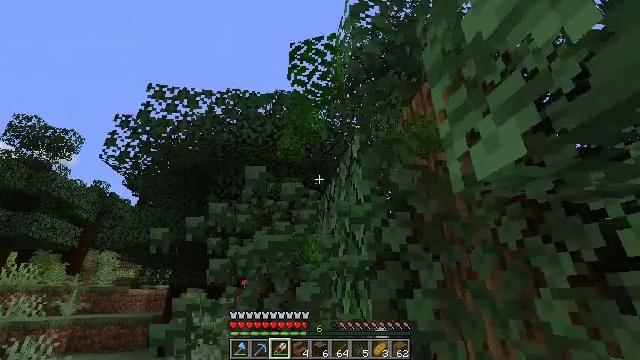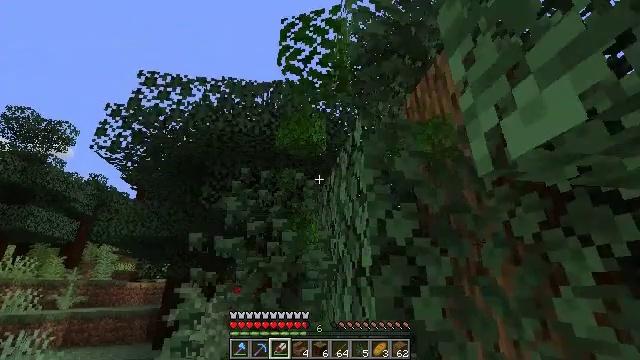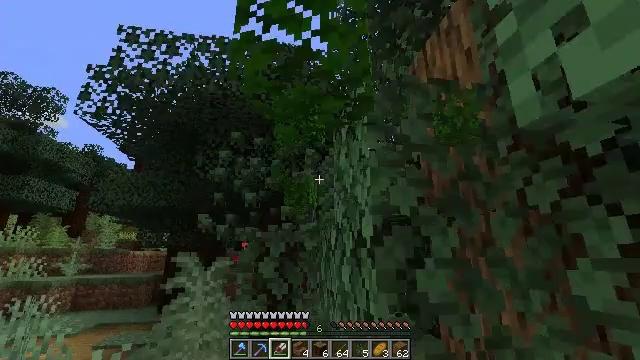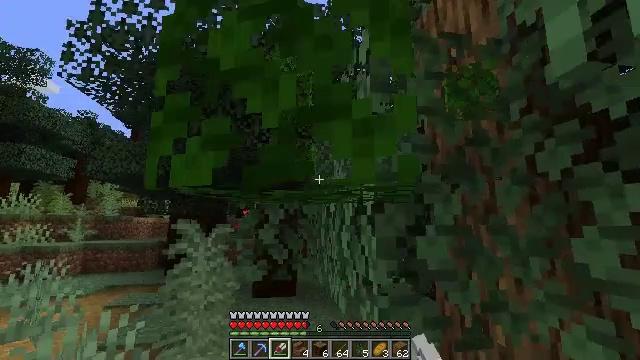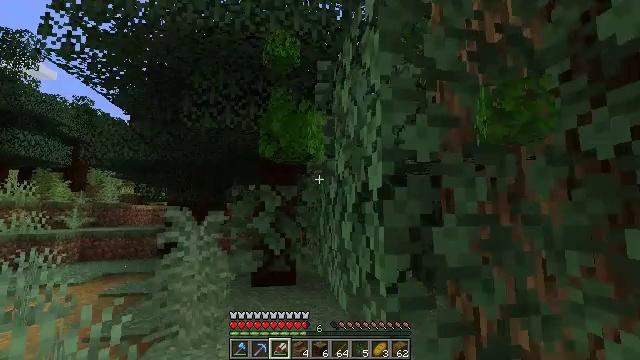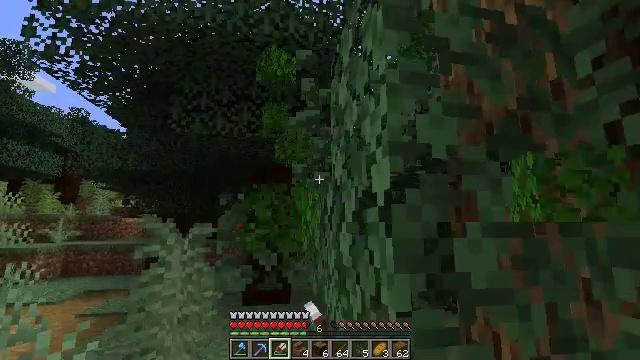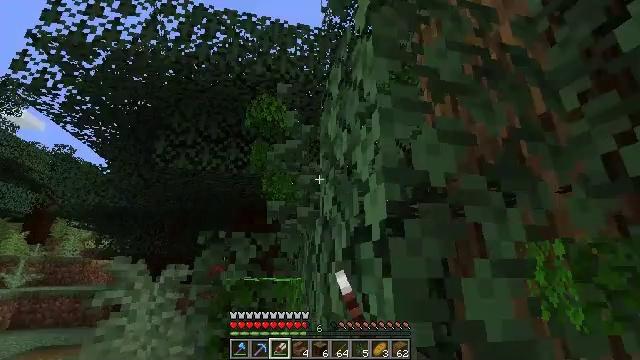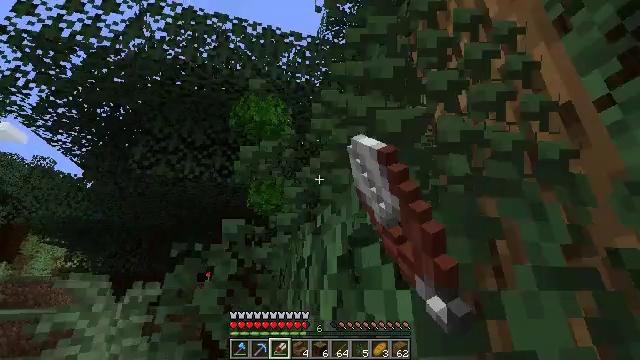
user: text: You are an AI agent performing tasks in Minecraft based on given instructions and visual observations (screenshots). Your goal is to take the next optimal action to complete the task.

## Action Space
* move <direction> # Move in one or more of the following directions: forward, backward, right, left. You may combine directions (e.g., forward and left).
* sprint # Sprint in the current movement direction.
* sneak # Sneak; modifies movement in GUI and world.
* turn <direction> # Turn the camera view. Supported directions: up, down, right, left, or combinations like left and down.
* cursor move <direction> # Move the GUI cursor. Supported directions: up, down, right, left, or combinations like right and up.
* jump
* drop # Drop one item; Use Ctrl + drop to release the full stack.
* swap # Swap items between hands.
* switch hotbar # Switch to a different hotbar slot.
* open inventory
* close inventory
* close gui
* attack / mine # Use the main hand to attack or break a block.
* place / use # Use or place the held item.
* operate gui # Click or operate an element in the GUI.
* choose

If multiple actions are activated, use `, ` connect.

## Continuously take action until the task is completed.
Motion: motion action
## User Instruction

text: Gather oak leaves by attacking.
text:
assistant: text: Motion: move forward, turn down, attack / mine
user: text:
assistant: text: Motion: move forward, turn down, attack / mine
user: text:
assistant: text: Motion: move forward, turn down, attack / mine
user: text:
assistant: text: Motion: move forward, turn down, attack / mine
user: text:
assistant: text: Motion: move forward, turn up, attack / mine
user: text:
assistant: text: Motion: move forward, turn right and up, attack / mine
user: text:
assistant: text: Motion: move forward, turn right and up, attack / mine
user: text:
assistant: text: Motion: turn up, attack / mine